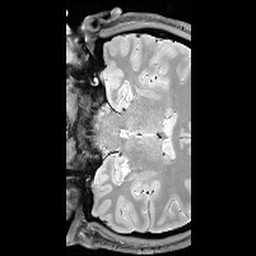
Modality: T1w
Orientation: coronal
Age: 33
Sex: female
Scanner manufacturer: siemens
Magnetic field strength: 3 T
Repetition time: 6.5 s
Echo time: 0.016 s